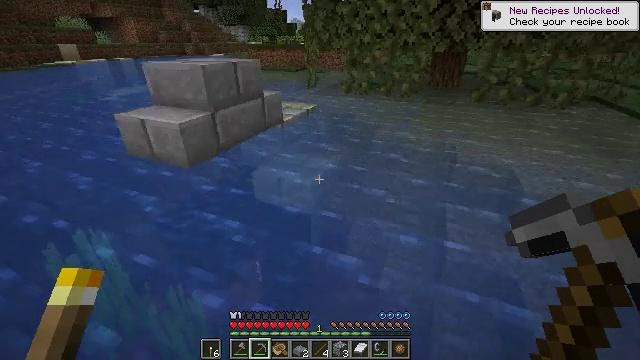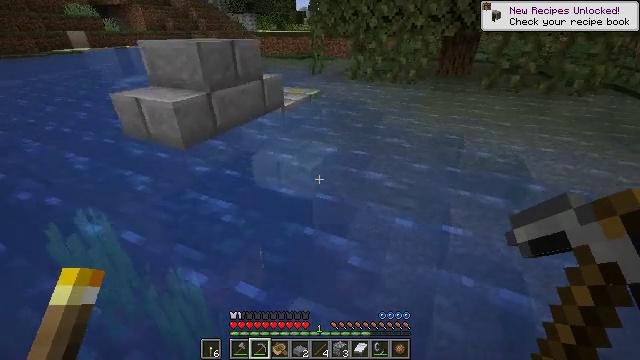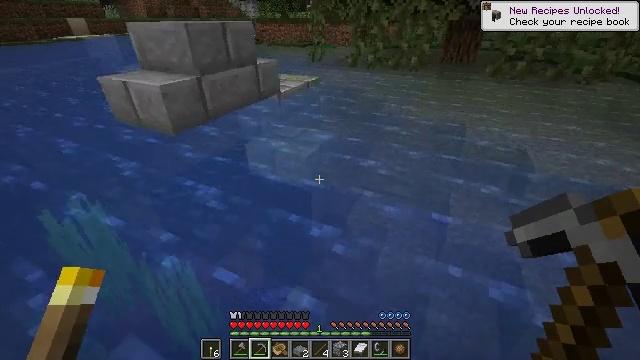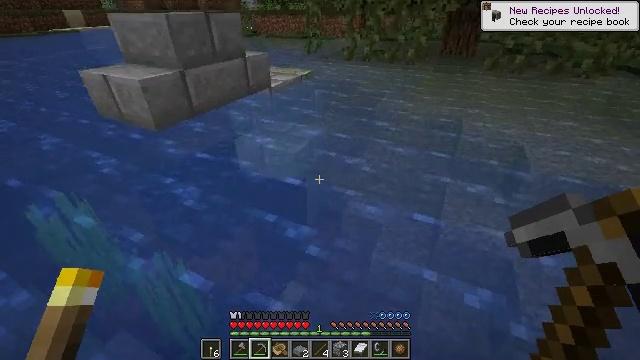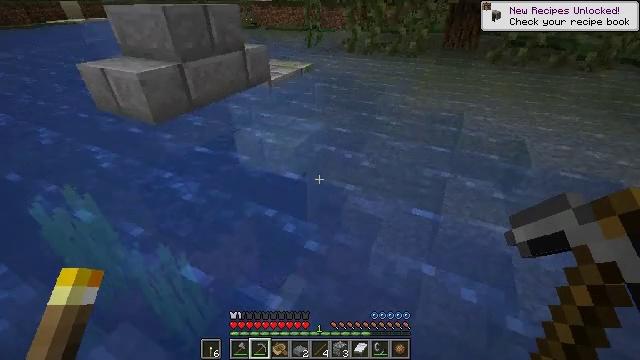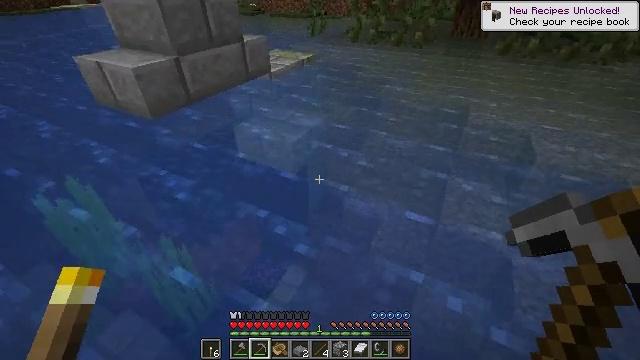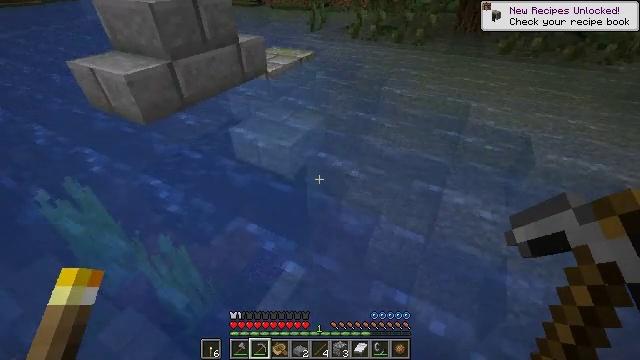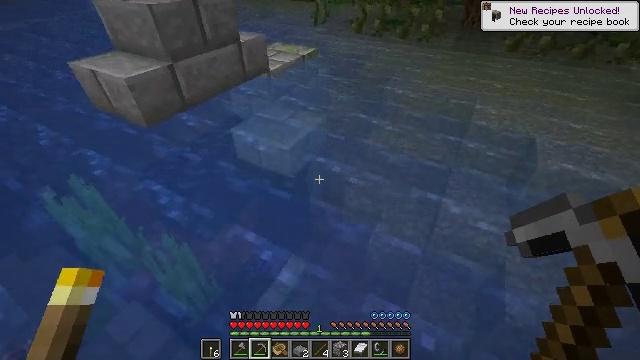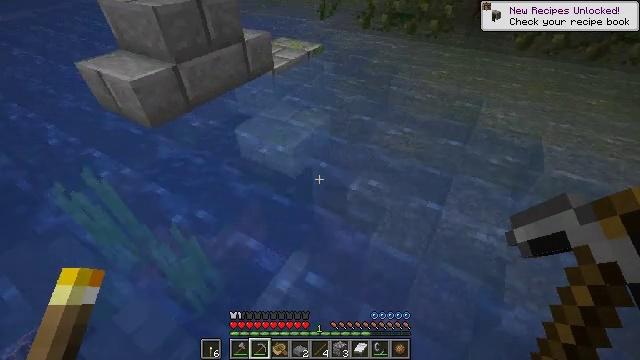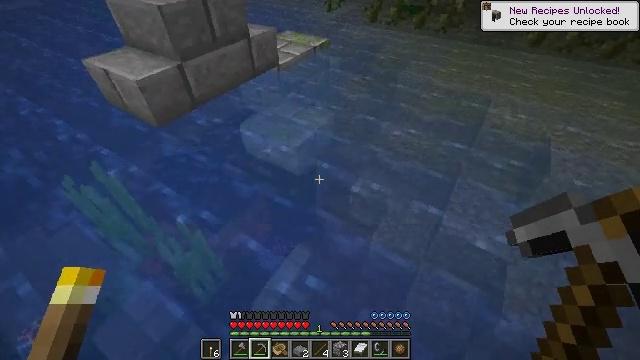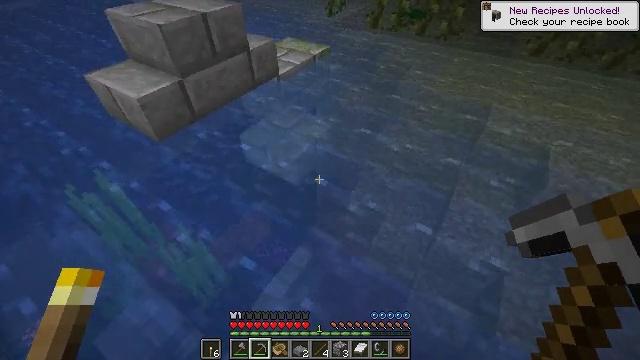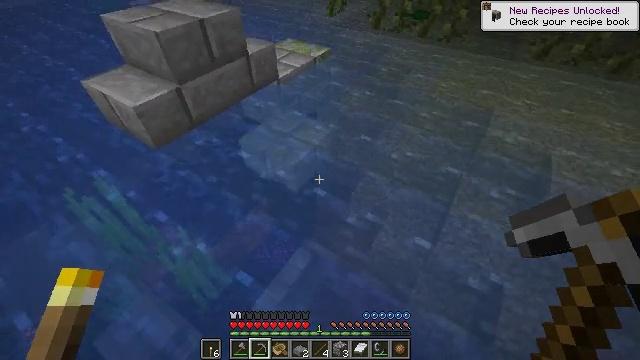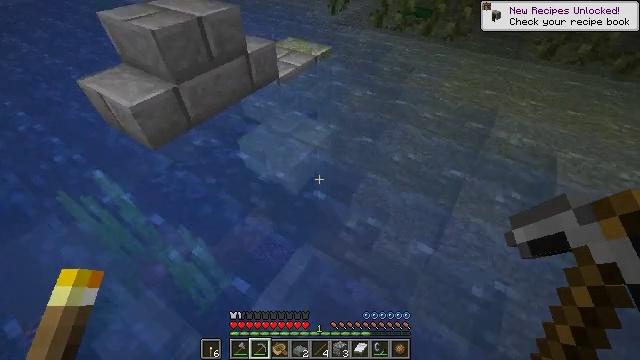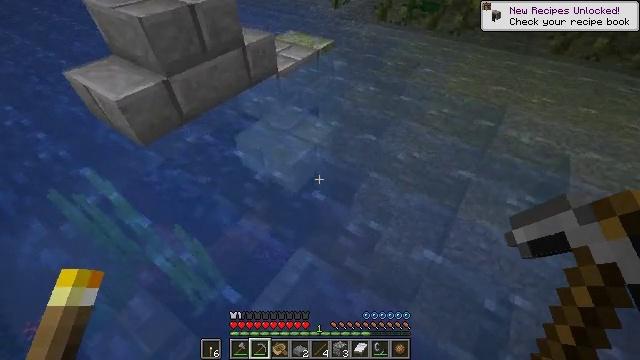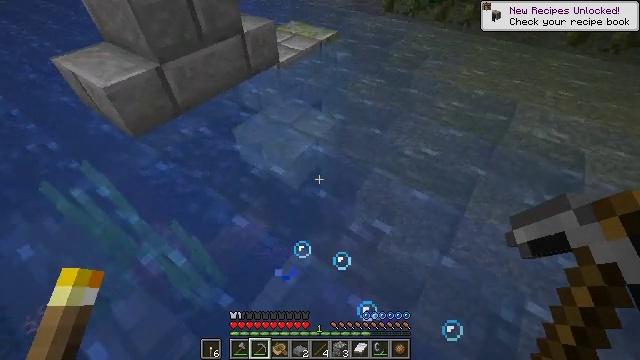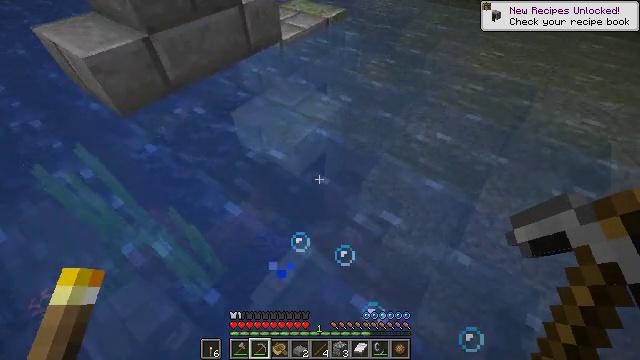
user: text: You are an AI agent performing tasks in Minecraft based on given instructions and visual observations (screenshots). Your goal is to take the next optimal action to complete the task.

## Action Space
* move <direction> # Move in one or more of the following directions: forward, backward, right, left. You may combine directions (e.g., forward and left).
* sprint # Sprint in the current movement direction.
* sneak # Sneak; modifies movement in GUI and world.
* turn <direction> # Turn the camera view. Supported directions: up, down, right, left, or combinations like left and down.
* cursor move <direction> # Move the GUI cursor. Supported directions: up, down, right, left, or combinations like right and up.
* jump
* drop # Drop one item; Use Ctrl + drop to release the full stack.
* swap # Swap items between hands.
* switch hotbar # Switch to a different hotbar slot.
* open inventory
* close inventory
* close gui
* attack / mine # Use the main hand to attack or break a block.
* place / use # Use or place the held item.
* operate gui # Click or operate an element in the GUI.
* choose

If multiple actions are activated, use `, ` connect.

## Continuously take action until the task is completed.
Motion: motion action
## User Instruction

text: Attack the netherrack to gather it.
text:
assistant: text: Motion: move forward and move right, turn left and down, jump
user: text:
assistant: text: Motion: move forward and move right, turn down, jump
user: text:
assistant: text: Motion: move forward and move right, turn down, jump
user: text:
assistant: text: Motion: move forward, turn down, jump
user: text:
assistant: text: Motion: move forward, turn left and down, jump
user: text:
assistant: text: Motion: move forward, turn down, jump
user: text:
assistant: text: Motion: move forward, turn left and down, jump
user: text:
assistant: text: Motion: move forward, turn left and down, jump
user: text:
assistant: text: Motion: move forward, turn left and down, jump
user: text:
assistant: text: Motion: move forward, jump
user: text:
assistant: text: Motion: move forward, jump
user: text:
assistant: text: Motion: move forward, jump
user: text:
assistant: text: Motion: move forward, jump
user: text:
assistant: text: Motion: move forward, jump
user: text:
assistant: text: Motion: move forward, turn left and down, jump
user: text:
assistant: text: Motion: move forward, turn left and down, jump
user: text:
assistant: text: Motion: move forward, turn down, jump
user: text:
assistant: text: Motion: move forward, turn down, jump
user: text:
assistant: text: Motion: move forward, jump
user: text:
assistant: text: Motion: move forward, jump
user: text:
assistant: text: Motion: move forward, jump
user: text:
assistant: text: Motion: move forward, jump
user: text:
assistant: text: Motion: move forward, jump
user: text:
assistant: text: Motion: move forward, jump
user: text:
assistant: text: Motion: move forward, jump
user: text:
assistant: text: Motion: move forward, jump
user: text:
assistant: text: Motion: move forward, jump
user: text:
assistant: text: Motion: move forward, jump
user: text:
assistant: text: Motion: move forward, jump
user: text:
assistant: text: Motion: move forward, jump